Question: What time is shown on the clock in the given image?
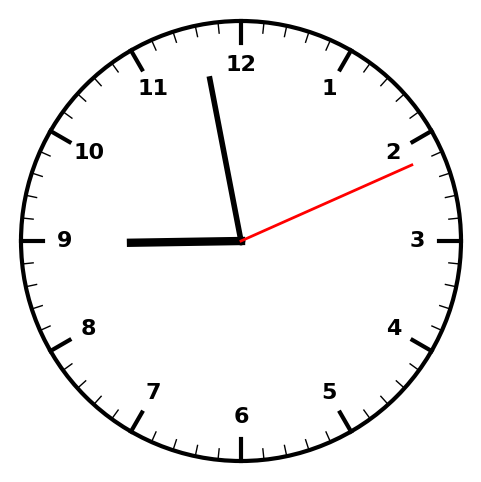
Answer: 08:58:11